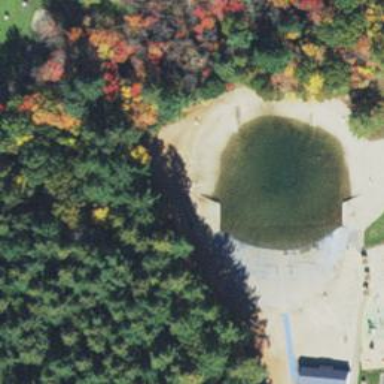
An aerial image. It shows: Water slide attraction.